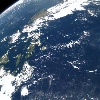
Label: water